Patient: sex F, age 58
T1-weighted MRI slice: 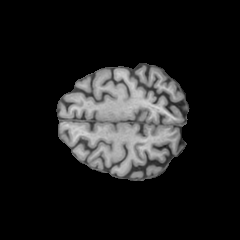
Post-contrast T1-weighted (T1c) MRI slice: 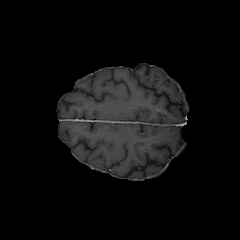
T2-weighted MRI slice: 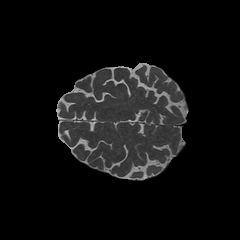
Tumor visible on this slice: no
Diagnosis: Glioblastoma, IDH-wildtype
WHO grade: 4